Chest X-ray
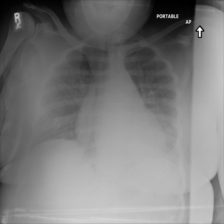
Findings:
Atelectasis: negative
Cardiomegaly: positive
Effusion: negative
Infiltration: positive
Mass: negative
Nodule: negative
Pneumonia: negative
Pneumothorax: negative
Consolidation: negative
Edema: negative
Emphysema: negative
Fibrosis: negative
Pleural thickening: negative
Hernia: negative